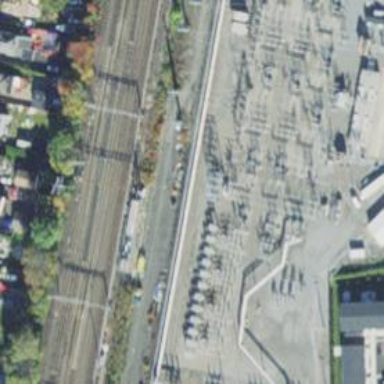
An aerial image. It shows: Switch used for power control.